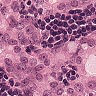
Metastatic tissue present: yes